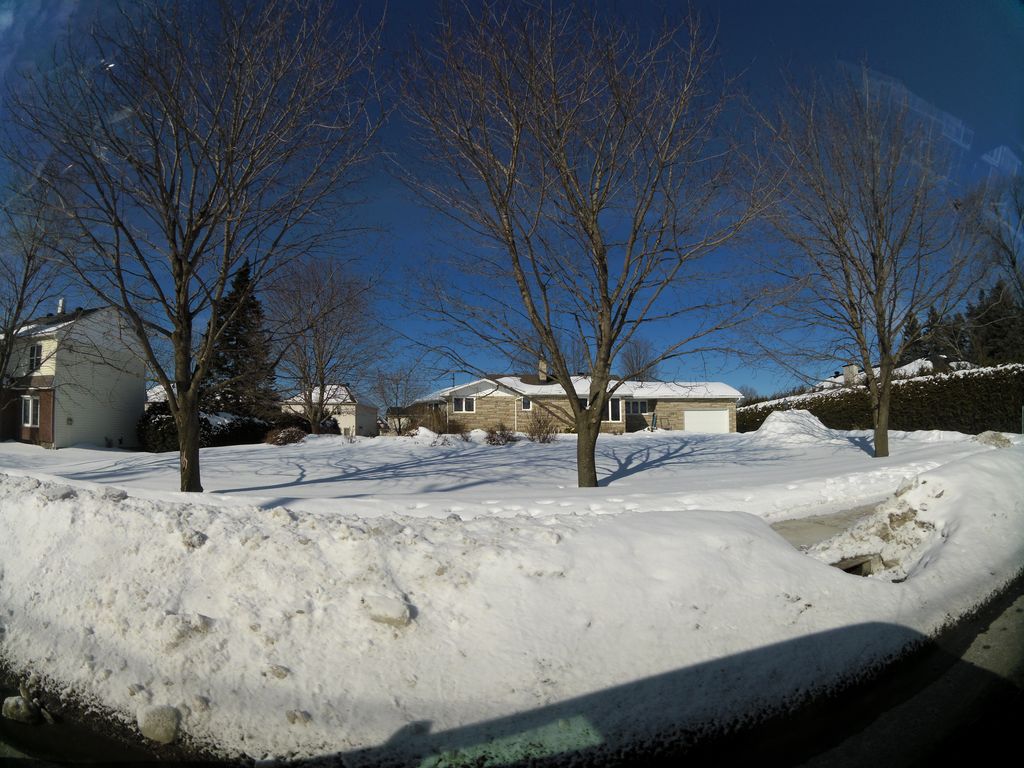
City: ottawa-gatineau